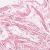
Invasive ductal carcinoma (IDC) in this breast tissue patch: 0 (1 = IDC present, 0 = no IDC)